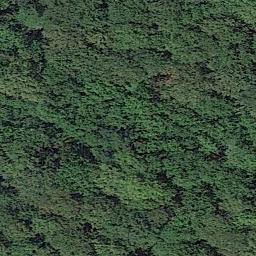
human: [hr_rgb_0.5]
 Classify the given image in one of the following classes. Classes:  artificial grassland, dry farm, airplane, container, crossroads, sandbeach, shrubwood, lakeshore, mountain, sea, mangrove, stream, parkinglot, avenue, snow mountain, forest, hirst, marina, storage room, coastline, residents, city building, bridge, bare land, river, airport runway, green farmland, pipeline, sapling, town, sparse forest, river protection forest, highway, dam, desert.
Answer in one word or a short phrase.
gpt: forest